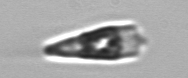
Label: Licmophora